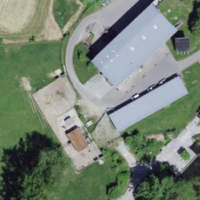
EUNIS habitat code: 53
Species observed at this site:
Cardamine pratensis
Euonymus europaeus
Marpissa muscosa
Phoenicurus ochruros
Prunus spinosa
Rana temporaria
Lymnaea stagnalis
Sympetrum sanguineum
Picus viridis
Motacilla alba